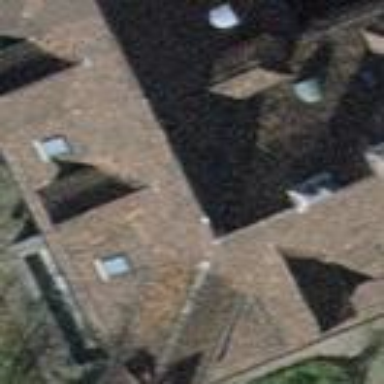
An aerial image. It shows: Residential building with hipped roof.